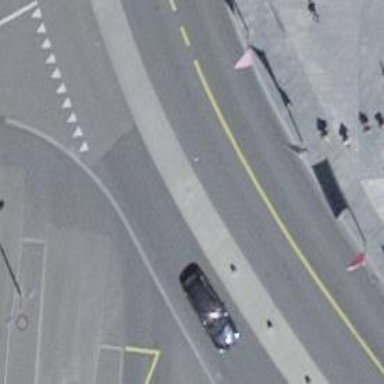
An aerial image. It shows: Tertiary road with asphalt surface. There is bus lane on the right and shared bus and cycle lane on the right.